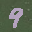
Label: 9